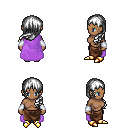
a pixel art fantasy rpg character, female body template, human, dark skin, lavender cape, robe skirt, white left-swept hairstyle, white cloth bracers, gold boots, four views (front, back, left, right), 2x2 character sprite sheet, small pixel art, hard edges, no anti-aliasing